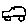
Label: car